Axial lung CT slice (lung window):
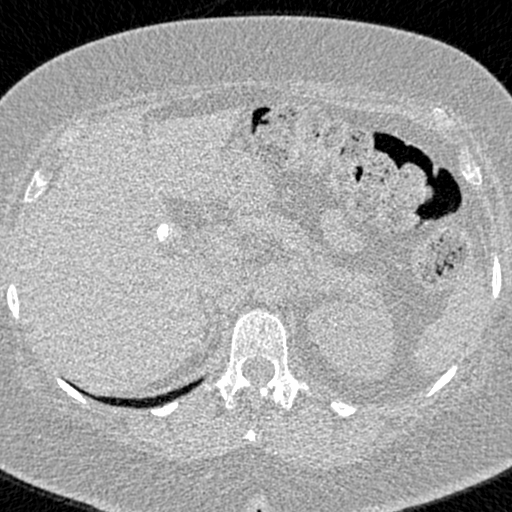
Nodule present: no